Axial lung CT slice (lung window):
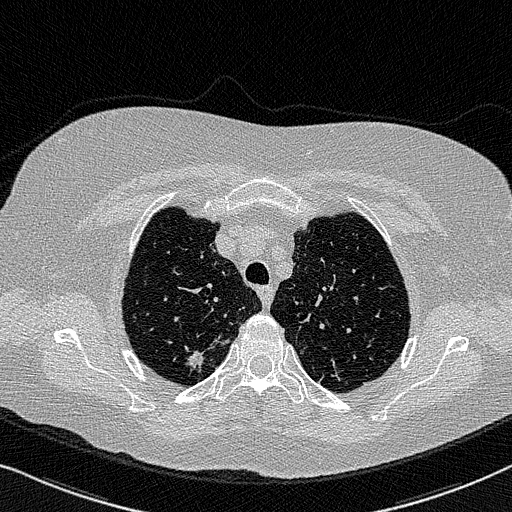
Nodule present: yes
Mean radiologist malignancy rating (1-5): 4.25